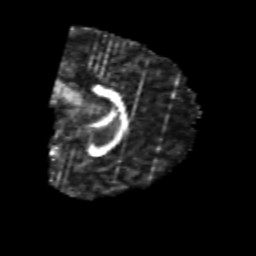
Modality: FA
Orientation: sagittal
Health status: healthy
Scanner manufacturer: philips
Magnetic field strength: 3 T
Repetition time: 6.964 s
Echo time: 0.092 s